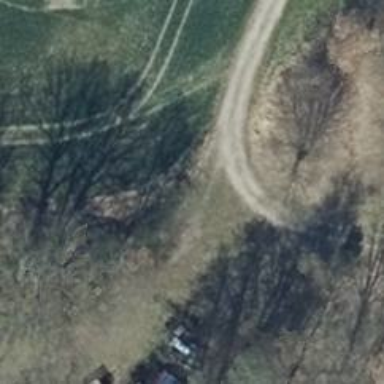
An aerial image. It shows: Dirt path.